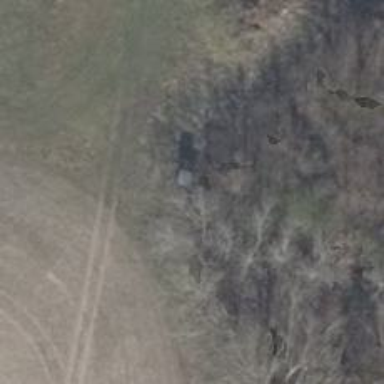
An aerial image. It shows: Hunting stand.